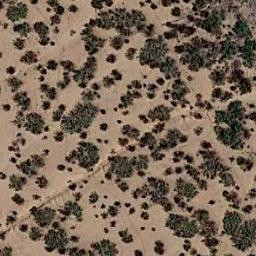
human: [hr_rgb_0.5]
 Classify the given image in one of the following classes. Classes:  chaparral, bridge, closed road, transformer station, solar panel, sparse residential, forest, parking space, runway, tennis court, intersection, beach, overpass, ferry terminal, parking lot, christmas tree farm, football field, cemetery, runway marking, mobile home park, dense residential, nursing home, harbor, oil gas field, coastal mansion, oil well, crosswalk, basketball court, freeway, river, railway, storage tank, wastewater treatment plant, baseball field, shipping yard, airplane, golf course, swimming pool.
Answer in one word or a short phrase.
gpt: chaparral